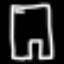
Label: pants